Question: Basically I'm trying to create a method which will take two arguments and run it against a table to determine the result and return it... The table is below

For example if the age is 16 and the score is 50 the method should return the rating as 'GOOD'
The code structure I'm thinking of is something like this..
'''
public void test(int age, int score)
{
while (age>=15 && age<=19 )
{
//code..
break;
}
}
'''
But just cant get it right... any ideas?
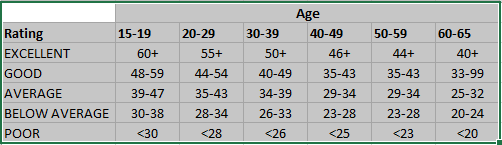
Answer: To check if value falls in a given range you need '&&' (instead of '||') in the condition:
'''
lowerBound <= age && age <= upperBound
'''
For the rest of the code use either hardcoded sequence of 'if' conditions for each range (i.e. if performance is very important and probability of hitting particular range is significantly different between ranges) or just iteration over collection of age ranges/ result ranges (for this case consider to represent data as List of {age range, List or result range} )